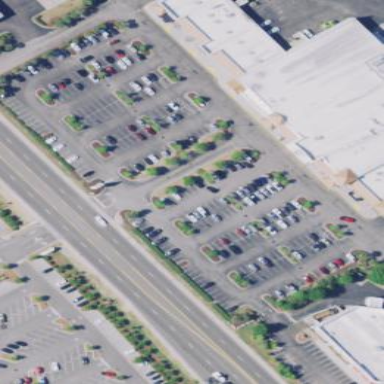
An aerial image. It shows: Retail area.